Question: I have a table that uses tablesorter and zebra striping for the table rows. I would like to add zebra striping to just one of the table COLUMNS to give it a little emphasis. like this:

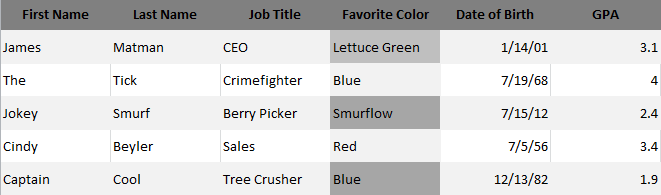
Answer: If you know the column index of the one you'd like to stripe, you can do it in CSS only, using :nth-of-type selectors like so:
'tr:nth-of-type(even) td:nth-of-type(3) { background: rgba(0,0,0,0.1); }'
(Where '3' is being used a placeholder for your target column index)
Another option would be to put a class on the header (or first td) of the column you want to stripe, and then use JS to stripe the other tds in the same column:
'''
var col_to_stripe = $('th.stripe-this-one').index();
$('table.selectively-stripe').find('tr:odd')
.each(function() {
$(this).children('td')
.eq(col_to_stripe)
.css('background', 'pink');
});
'''
The class is not necessary as obviously you can just put the column index you want as with the pure CSS approach, but it's better for clarity of code.
demo here: <URL>